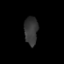
Tissue: prostate
Cell type: B cells
Senescence score: 0.694
Nuclear area (px): 371
Mean DAPI intensity: 53.687